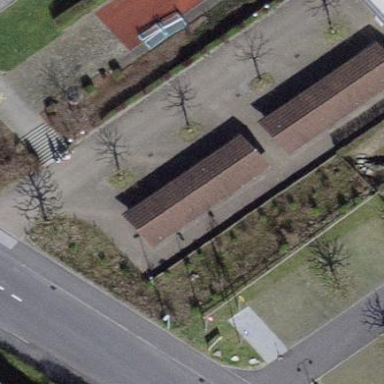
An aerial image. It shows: View of roof of building.